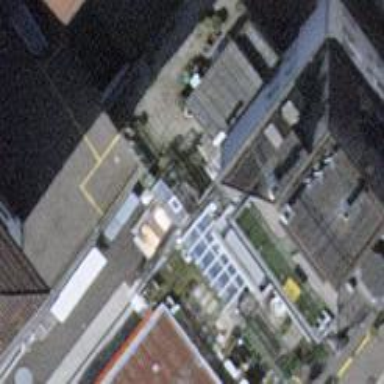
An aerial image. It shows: White retail building with flat roof covered in grass.